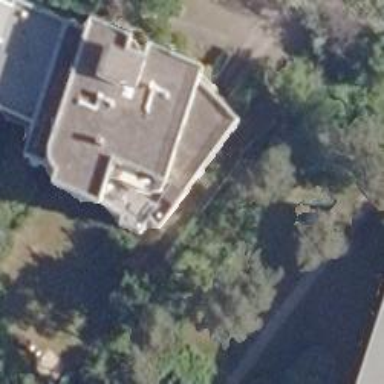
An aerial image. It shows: Apartment building with flat roof.